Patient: sex F, age 33
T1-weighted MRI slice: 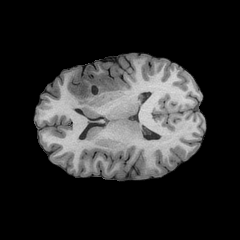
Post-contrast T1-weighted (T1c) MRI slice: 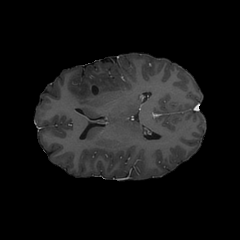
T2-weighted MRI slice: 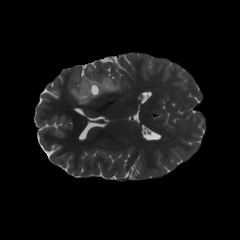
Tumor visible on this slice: yes
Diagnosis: Astrocytoma, IDH-mutant
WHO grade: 2